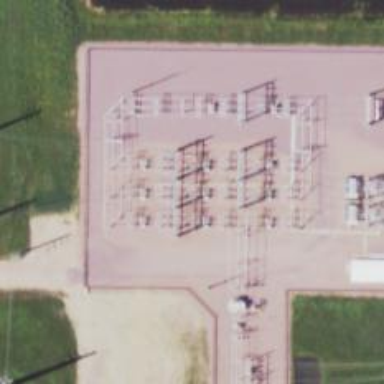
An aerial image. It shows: Switch used for power control.